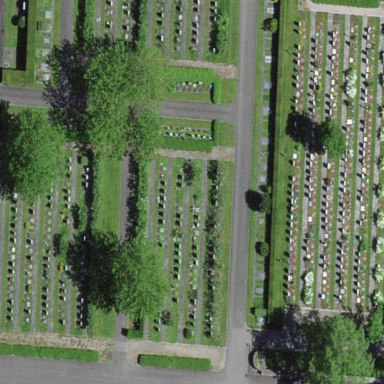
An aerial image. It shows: Graveyard.